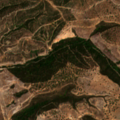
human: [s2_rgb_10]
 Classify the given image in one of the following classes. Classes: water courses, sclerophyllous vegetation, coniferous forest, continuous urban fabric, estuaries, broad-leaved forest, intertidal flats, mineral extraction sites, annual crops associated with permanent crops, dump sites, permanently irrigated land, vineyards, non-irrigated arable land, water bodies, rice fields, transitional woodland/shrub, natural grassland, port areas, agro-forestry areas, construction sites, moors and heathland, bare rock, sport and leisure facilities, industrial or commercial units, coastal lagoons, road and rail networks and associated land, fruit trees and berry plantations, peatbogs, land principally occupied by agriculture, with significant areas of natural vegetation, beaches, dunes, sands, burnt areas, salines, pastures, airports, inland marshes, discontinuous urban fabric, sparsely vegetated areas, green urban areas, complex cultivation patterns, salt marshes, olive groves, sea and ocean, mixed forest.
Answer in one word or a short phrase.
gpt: permanently irrigated land, agro-forestry areas, mixed forest, transitional woodland/shrub